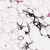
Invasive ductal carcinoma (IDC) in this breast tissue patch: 0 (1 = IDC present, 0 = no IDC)